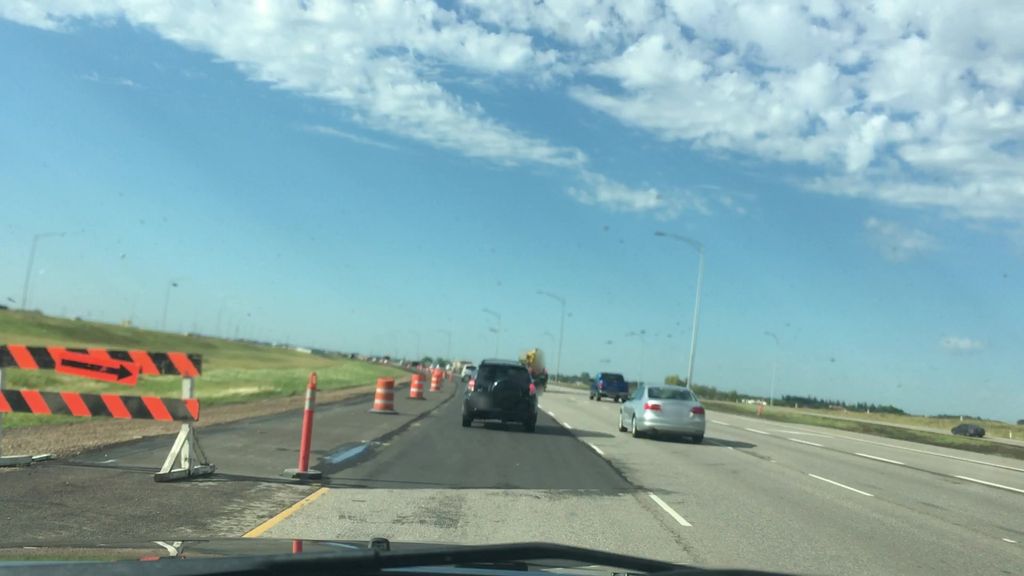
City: edmonton